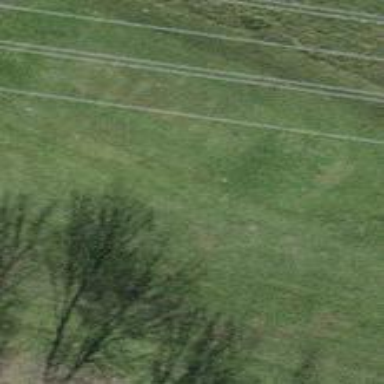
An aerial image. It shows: Grassy area designated as golf tee.